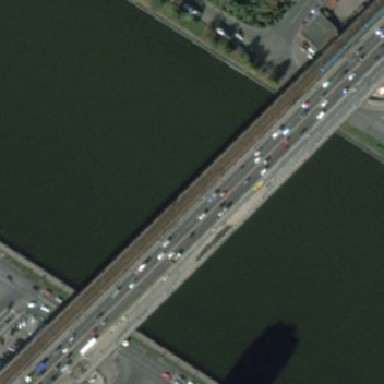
A bridge full of cars has a parking lot at one end and a fork at the other .